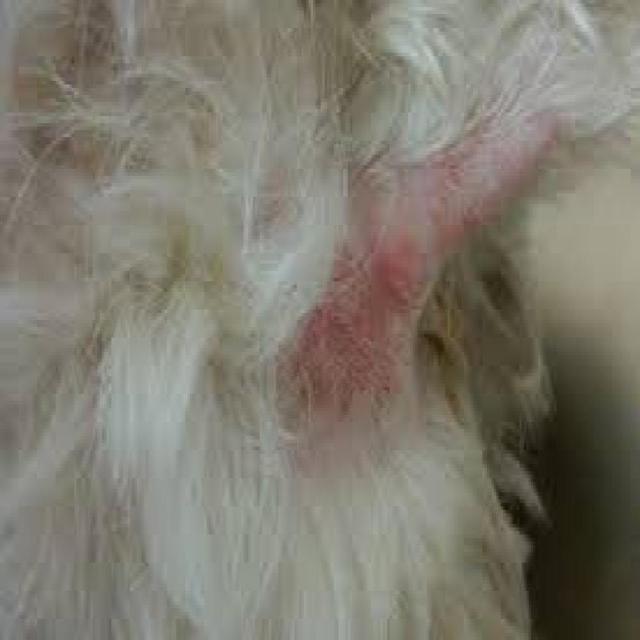
Canine dermatitis — inflammation of the skin presenting with erythema, pruritus, papules, and excoriation. May be allergic, contact, or atopic in origin.